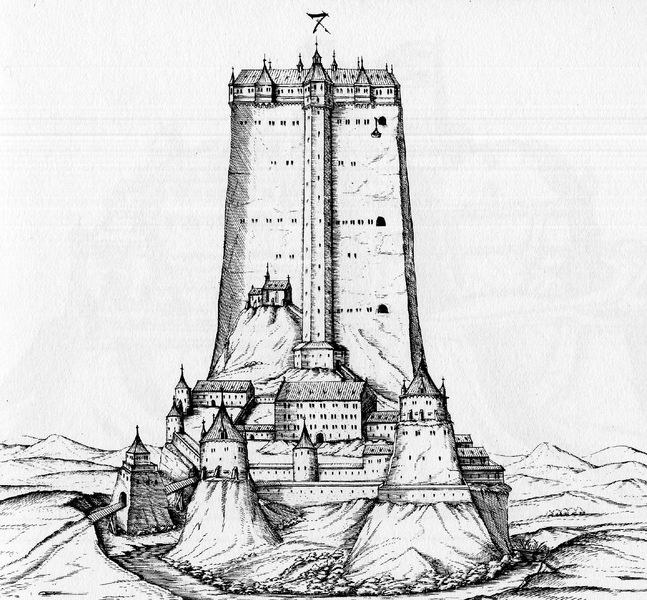
Titel: Architectura von Vestungen
Künstler: Daniel Specklin
Schlagwörter: berg, himmel, weiß, fluss, landschaft, fenster, zeichnung, gebäude, häuser, hügel, brücke, turm, dächer, spitz, burg, türme, festung, mittelalter, burggraben, fantasie, bergfried, feste, höhenburg, burgberg, übertrieben, hyperbel